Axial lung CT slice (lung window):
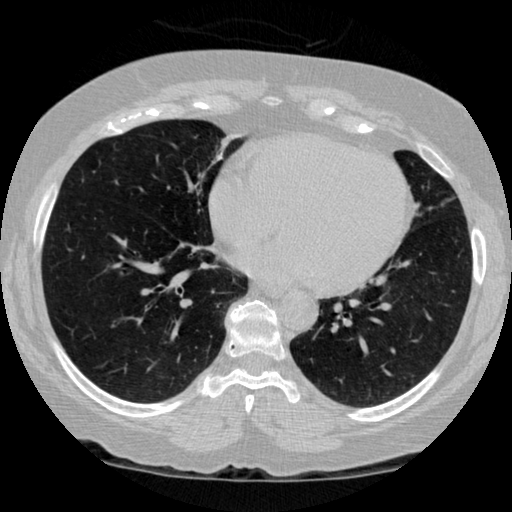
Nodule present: no